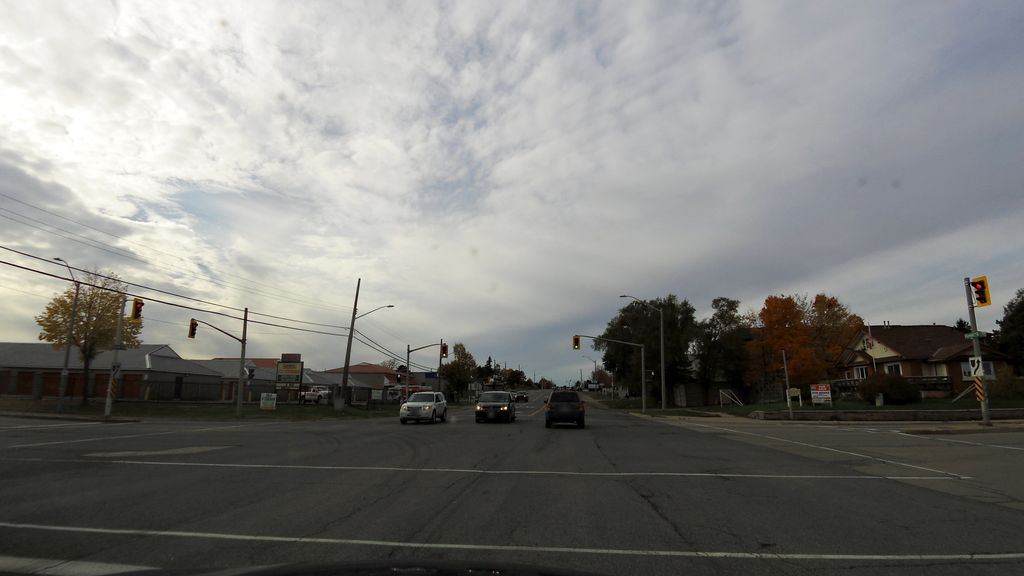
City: hamilton